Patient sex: F
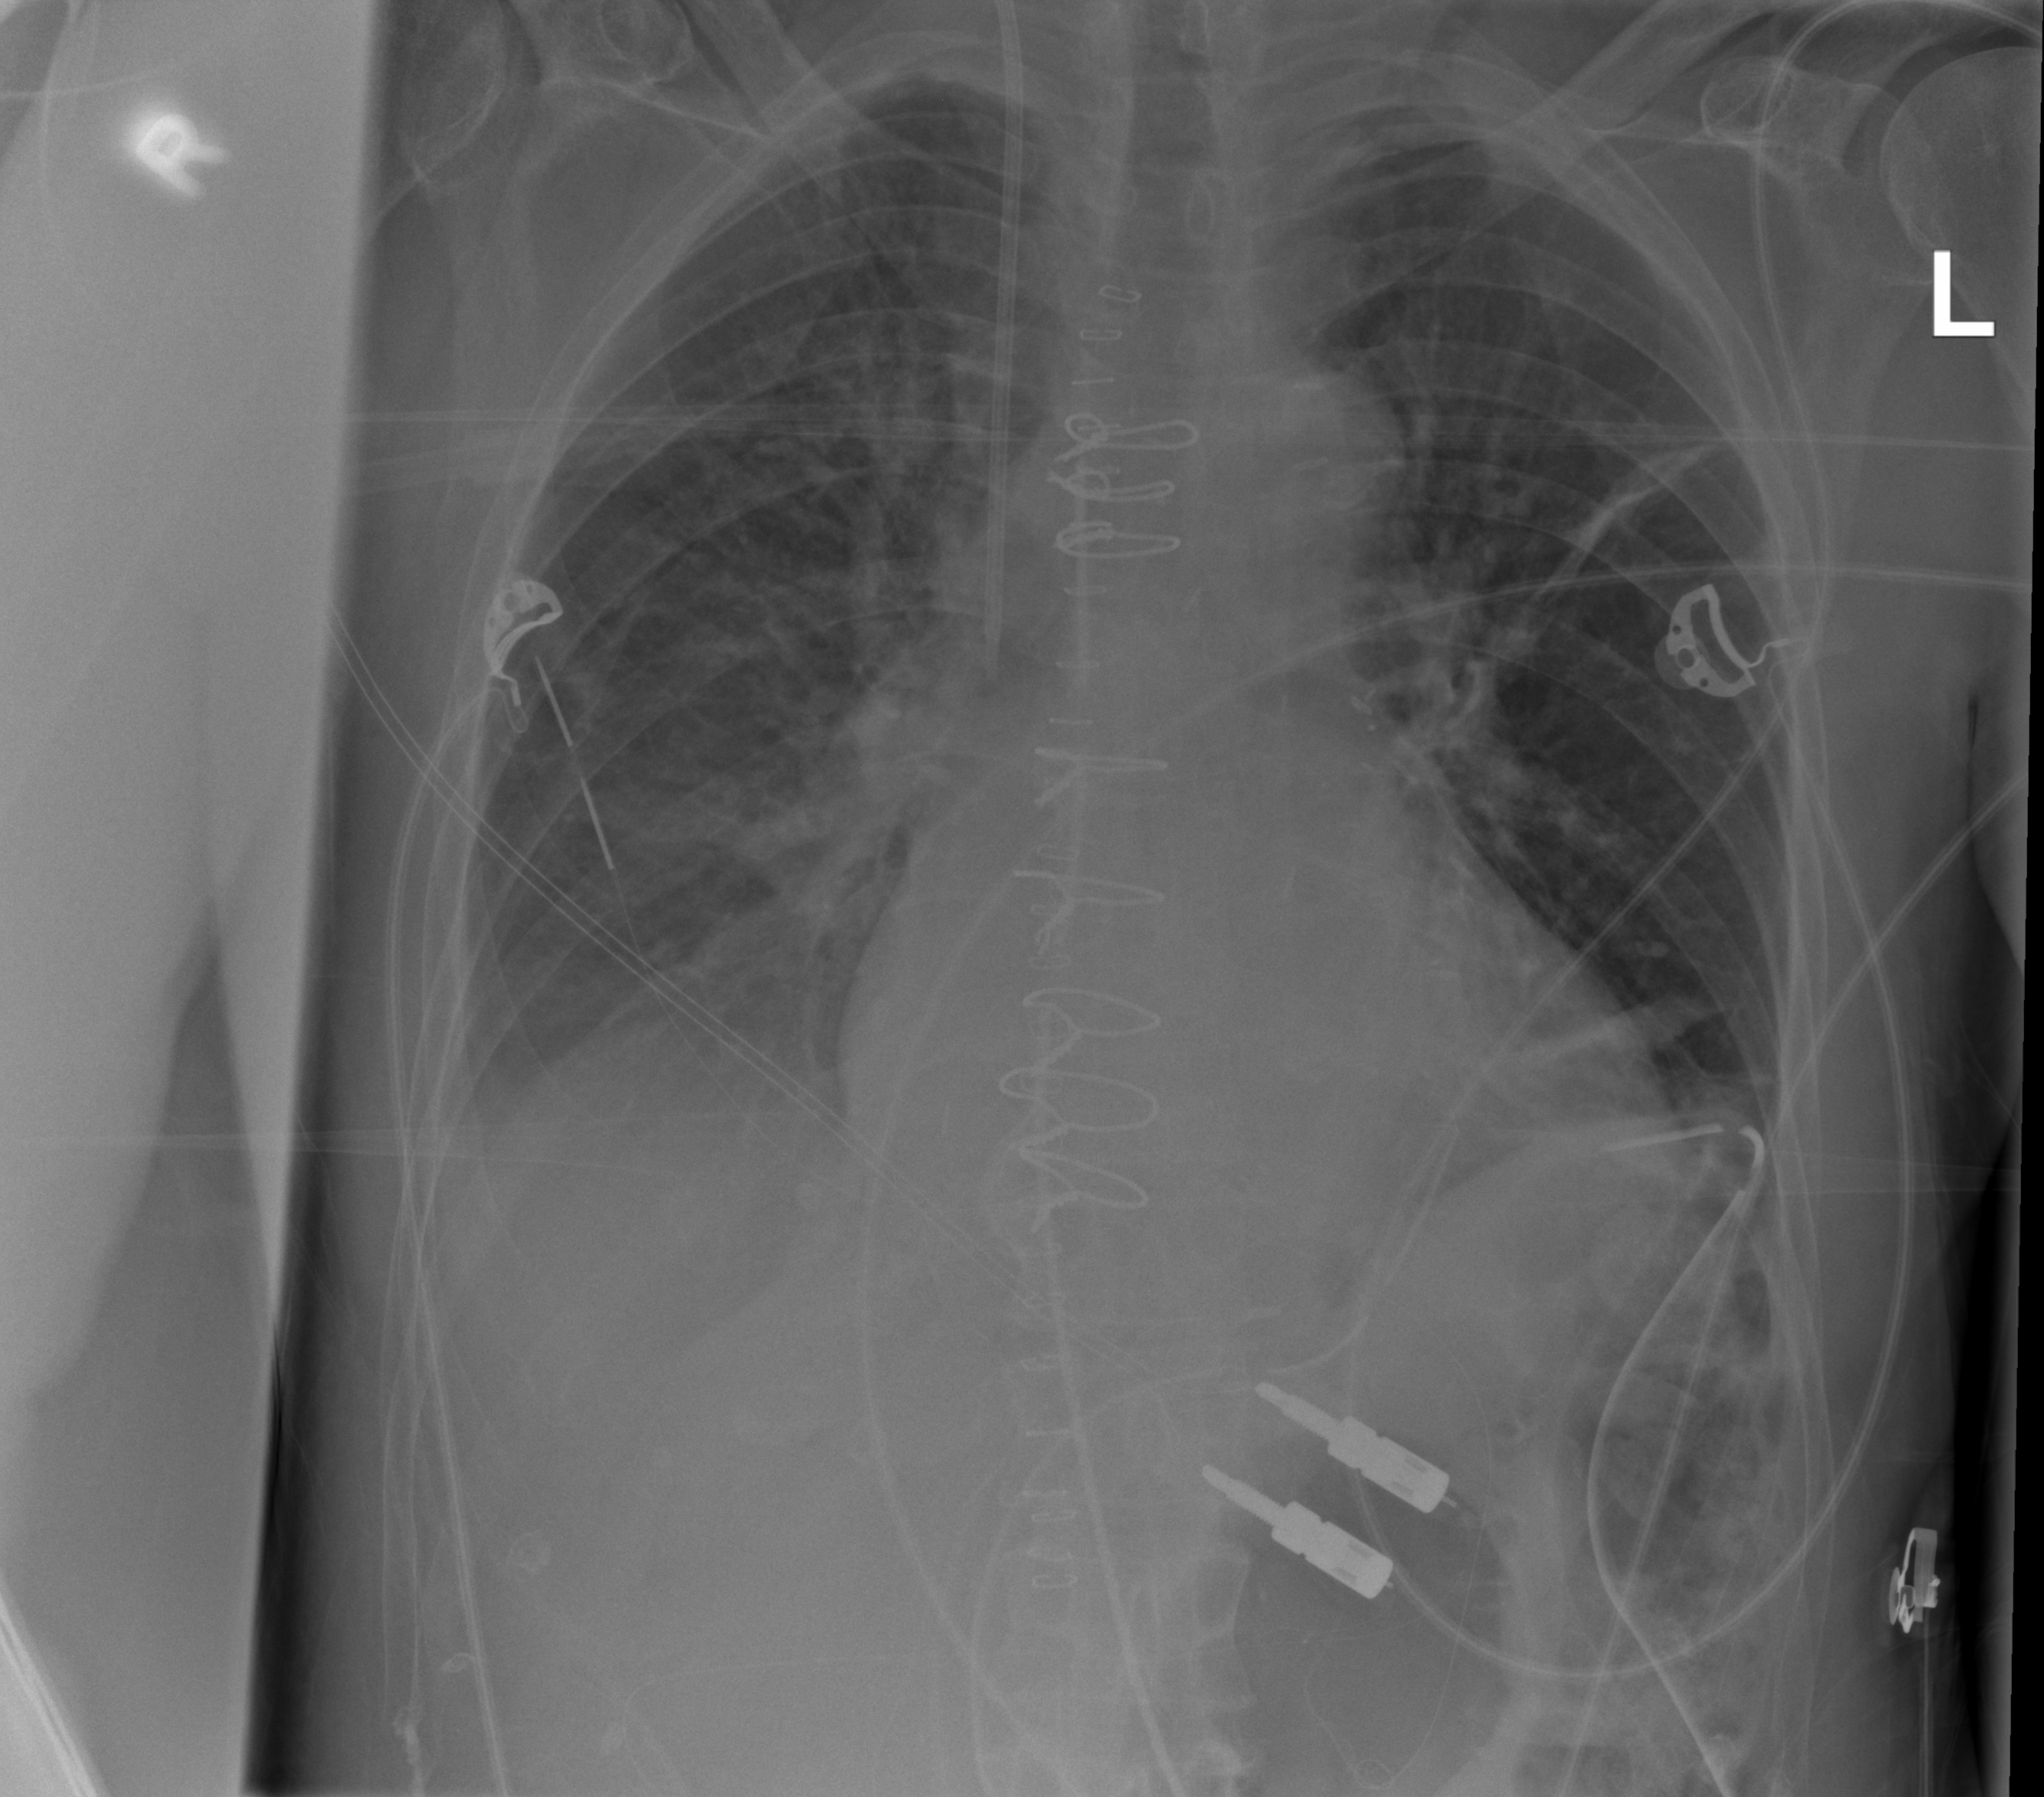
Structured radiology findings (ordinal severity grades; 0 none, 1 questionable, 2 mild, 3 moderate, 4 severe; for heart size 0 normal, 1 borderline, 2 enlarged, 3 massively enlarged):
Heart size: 2
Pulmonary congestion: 2
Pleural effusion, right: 2
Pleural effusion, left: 1
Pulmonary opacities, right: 2
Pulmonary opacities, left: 2
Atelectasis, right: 2
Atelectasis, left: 2